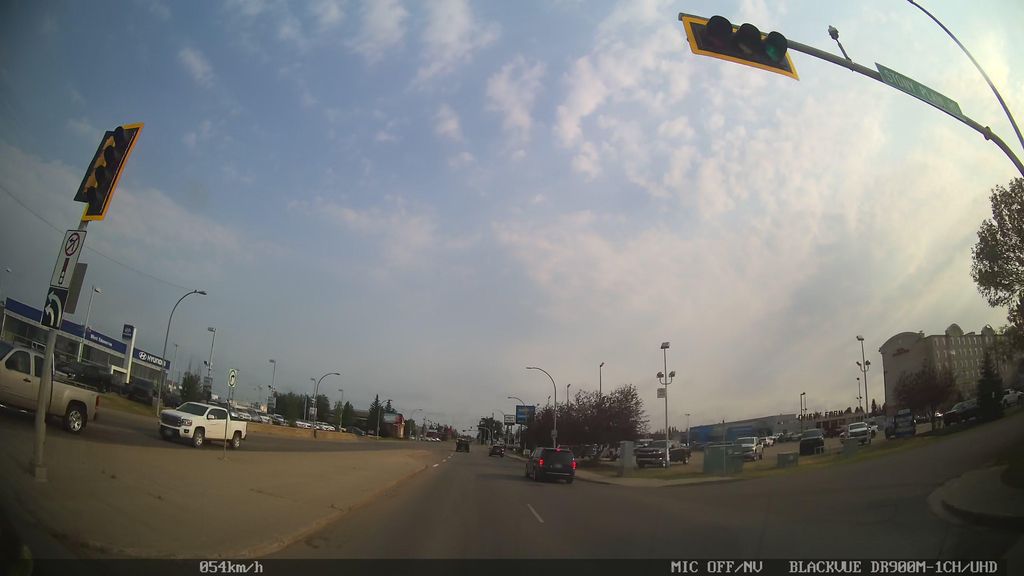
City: edmonton